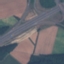
Land use / land cover class: Highway